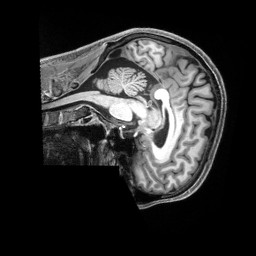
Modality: T1w
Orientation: sagittal
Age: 28
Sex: male
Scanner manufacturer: siemens
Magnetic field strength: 3 T
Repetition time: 2.3 s
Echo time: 0.00229 s